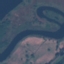
Label: River